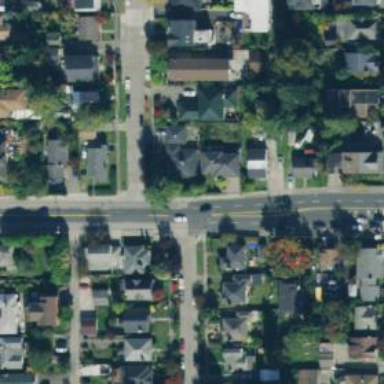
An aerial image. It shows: Residential road with separate sidewalk.